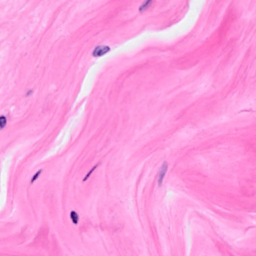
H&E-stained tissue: Breast